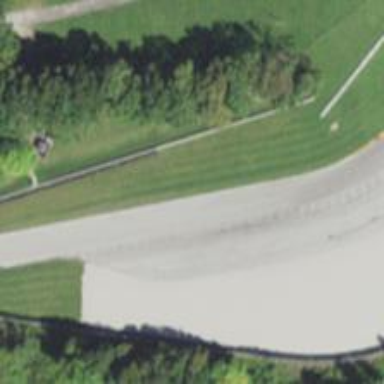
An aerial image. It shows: Raceway for motor sports.